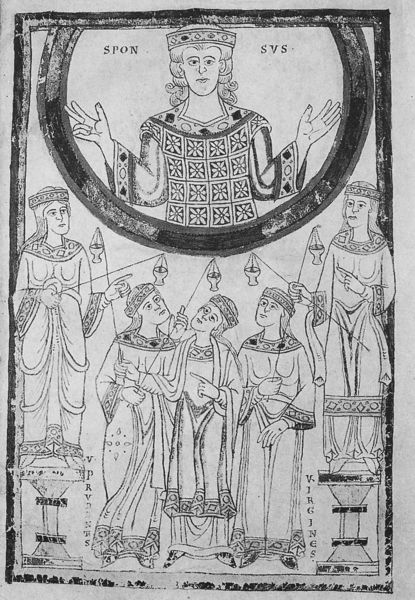
Titel: Passion der Heiligen Luzia
Künstler: Siegebert von Gembloux
Standort: Herkunftsort: Metz (EU - F)
Institution: Berlin, Staatliche Museen, Kupferstichkabinett
Schlagwörter: mann, frauen, menschen, frau, hüte, kleider, lampen, laterne, laternen, lichter, männer, schmuck, schwarz, zeichnung, malerei, kappen, arme, bibel, blicke, falten, kleidung, sockel, fünf, hände, figur, gewand, adel, gewänder, krone, locken, kreis, rund, könig, ornamente, wandgemälde, wandmalerei, kerzen, leuchten, schwarzweiß, herrscher, halbkreis, mittelalter, könige, kränze, wei?, gefäße, kronen, latein, ampeln, nonnen, buchillustration, mänteö, orant, handzeichen, orans, sus, jungfern, sponsus, spon